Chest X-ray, PA view. Patient: 26 years old, sex M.
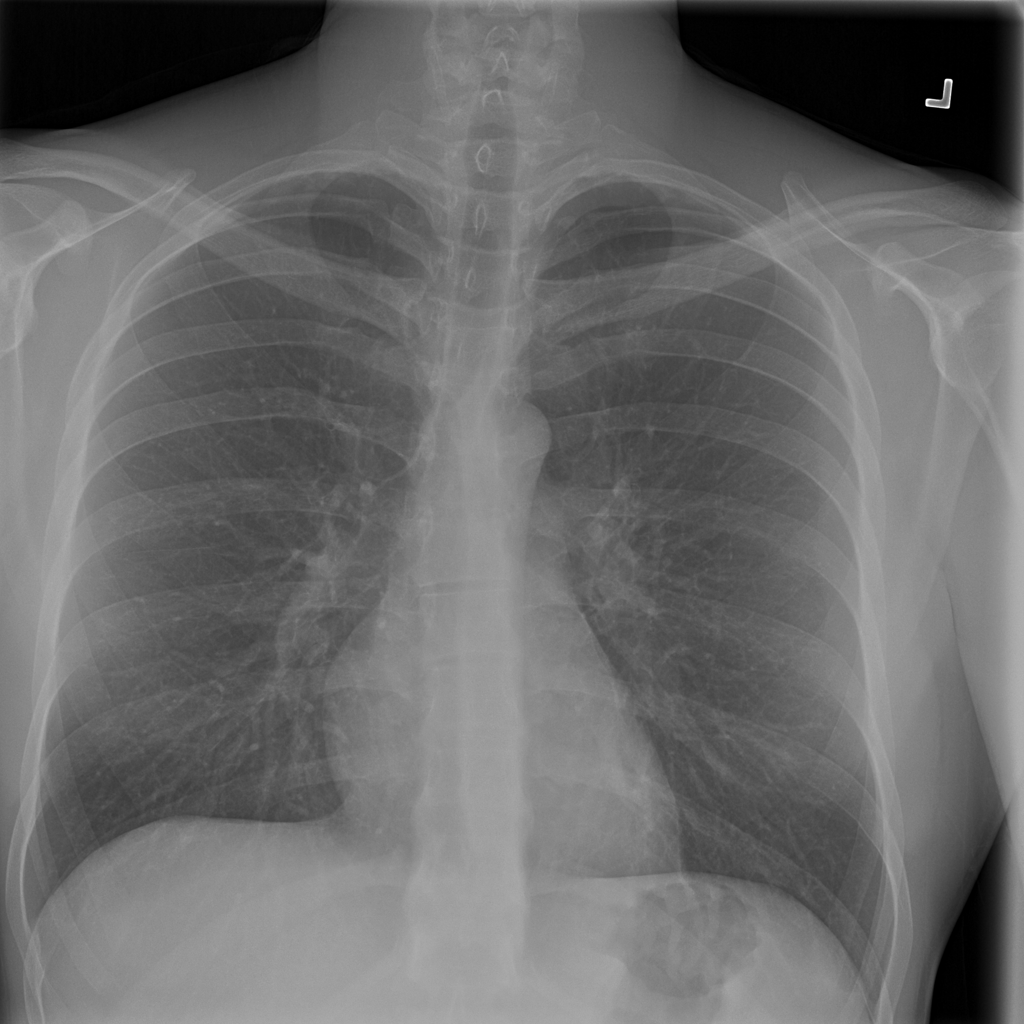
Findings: Infiltration